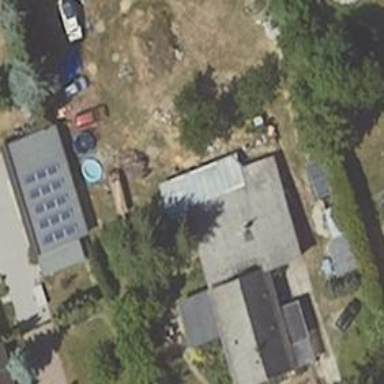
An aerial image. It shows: Shed.